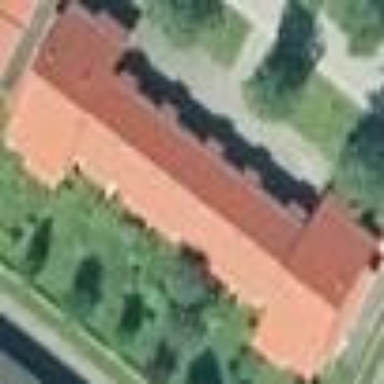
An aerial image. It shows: Terrace building.